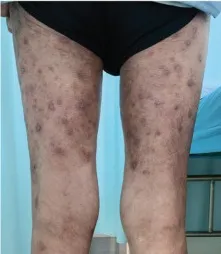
Clinical manifestations of this patient. Posterior side of both lower limbs.
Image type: medical_photograph (skin_photograph)